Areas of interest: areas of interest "Dongyang Logistics Market"
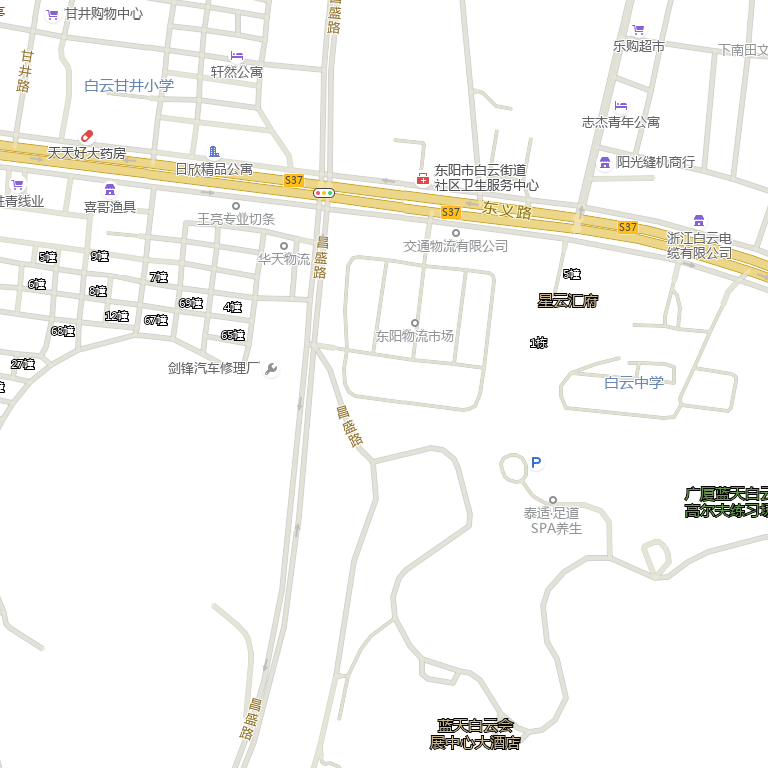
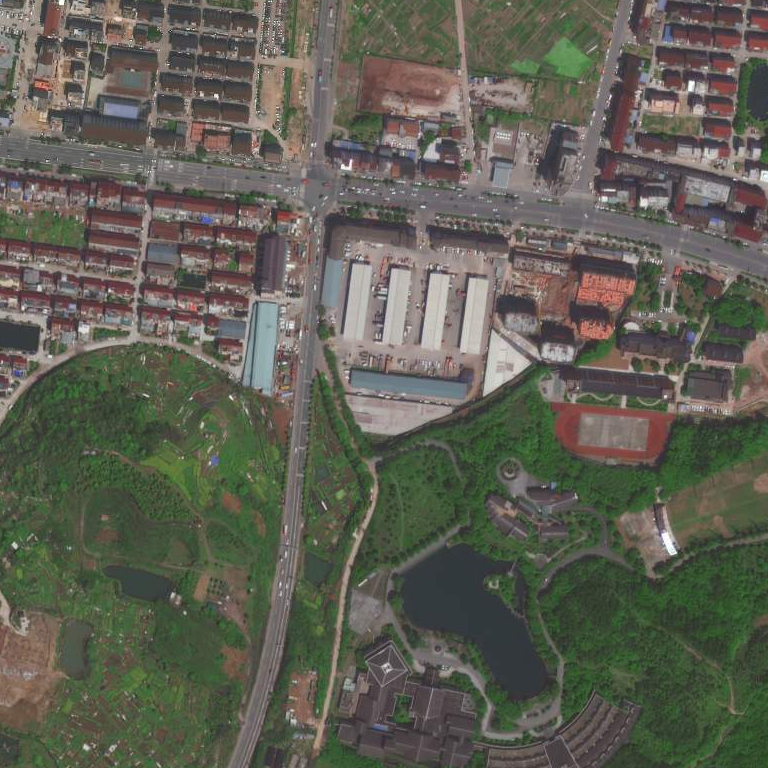